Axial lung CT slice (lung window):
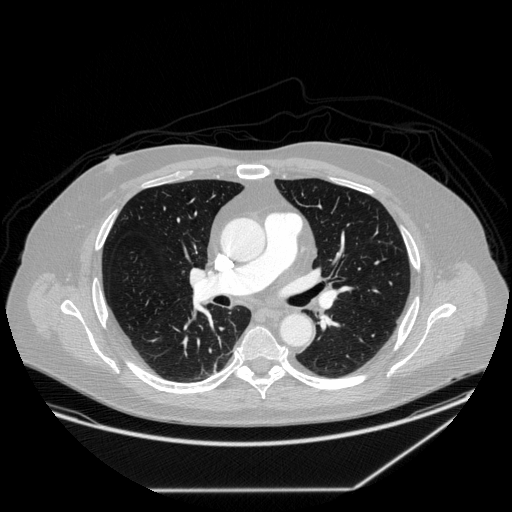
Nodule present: no